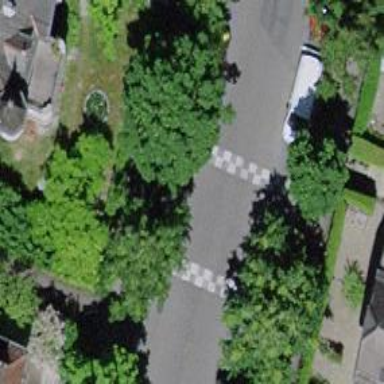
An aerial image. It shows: Traffic calming table.